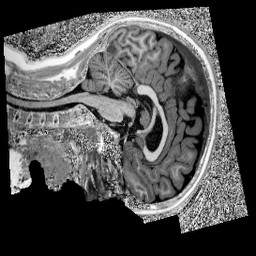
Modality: UNIT1
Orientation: sagittal
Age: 11
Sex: female
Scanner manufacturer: siemens
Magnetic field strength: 3 T
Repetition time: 4 s
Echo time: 0.00303 s